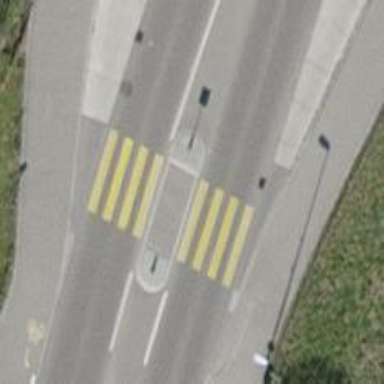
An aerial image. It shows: Uncontrolled crossing with central island on the road.